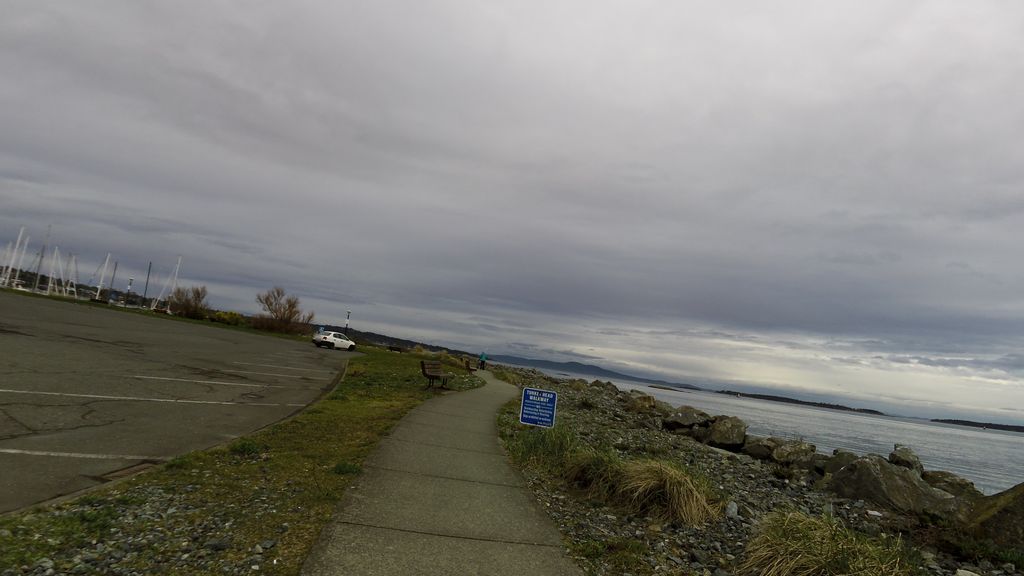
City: victoria